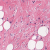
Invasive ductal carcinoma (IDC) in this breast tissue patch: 0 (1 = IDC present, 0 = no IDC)